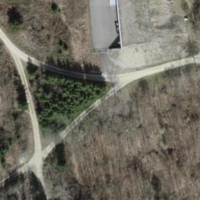
EUNIS habitat code: 41
Species observed at this site:
Aglais io